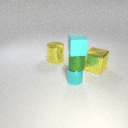
small green metal cylinder below small cyan rubber cube